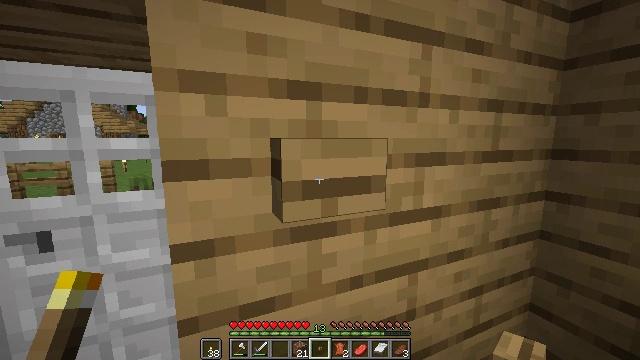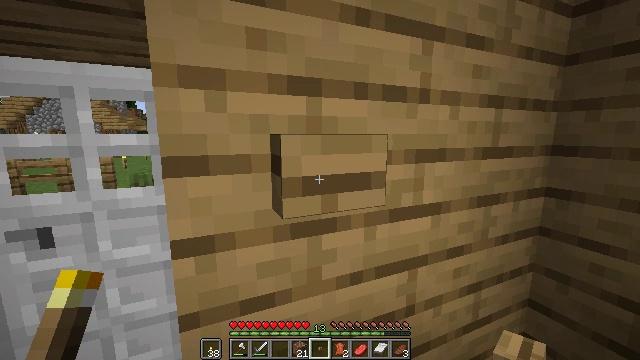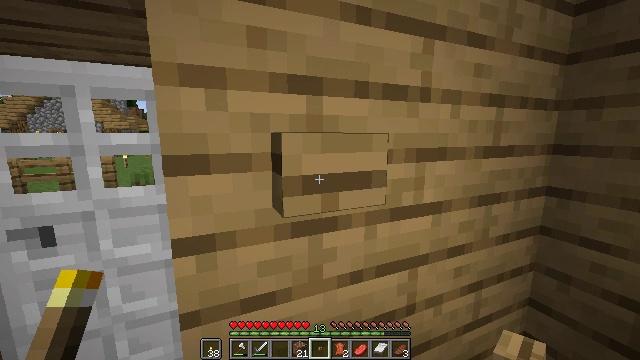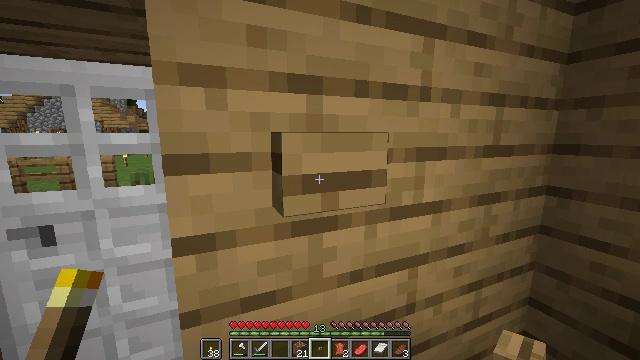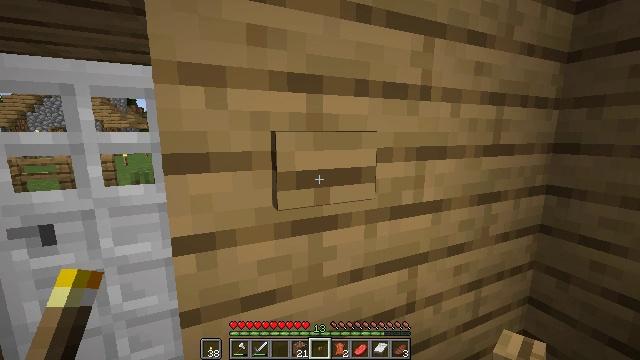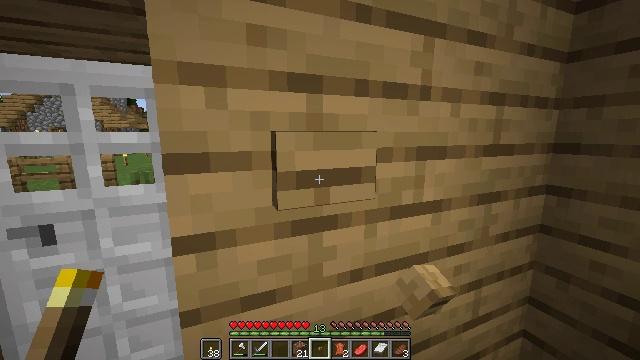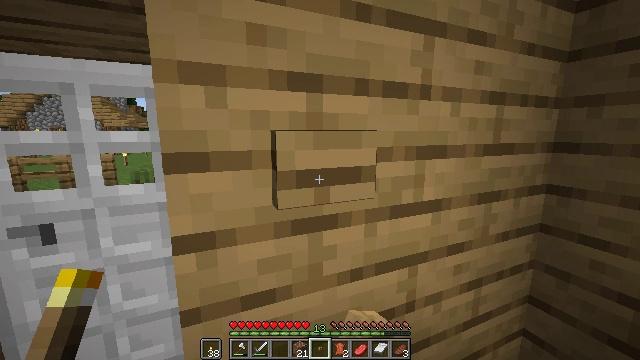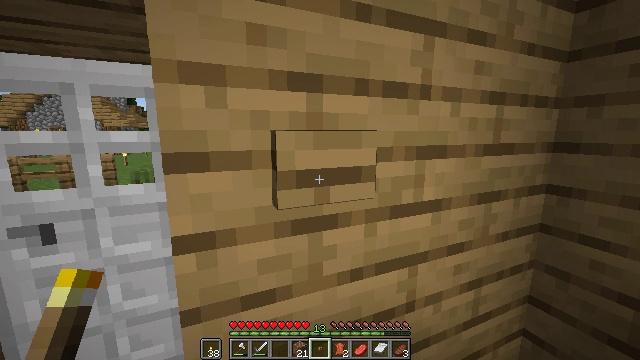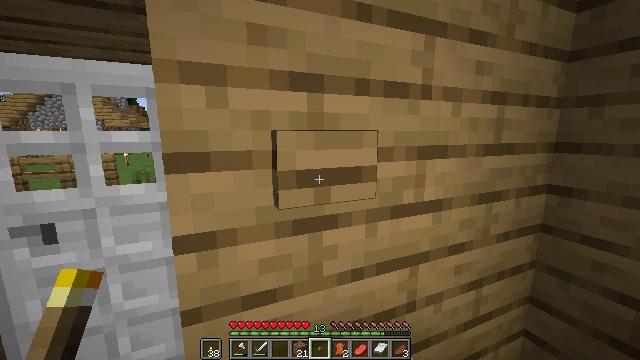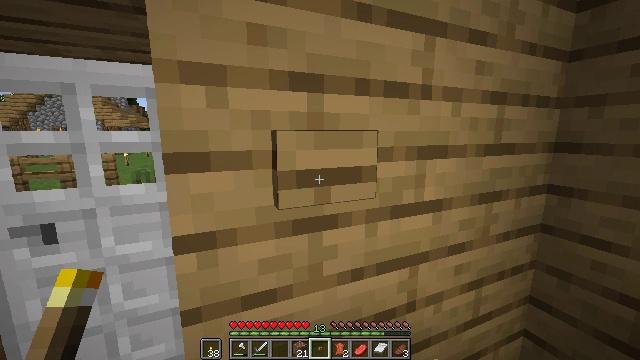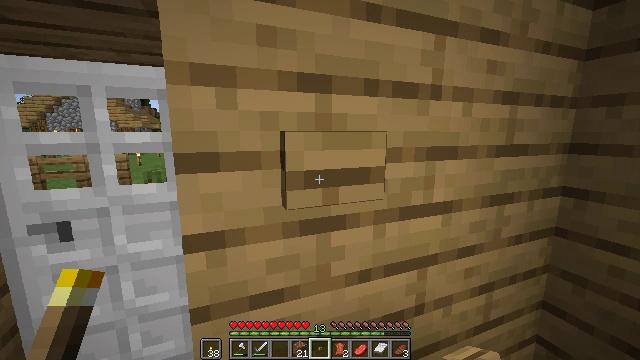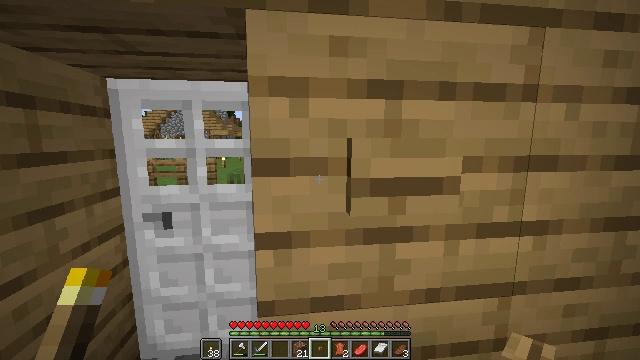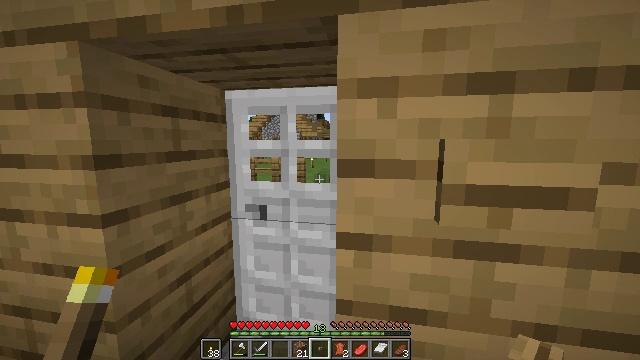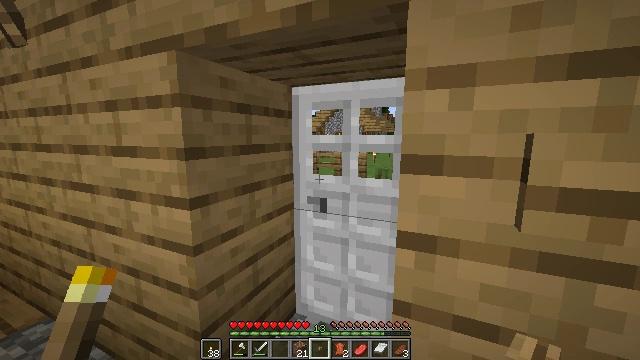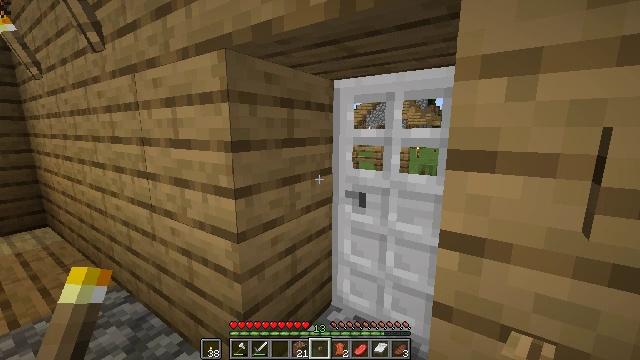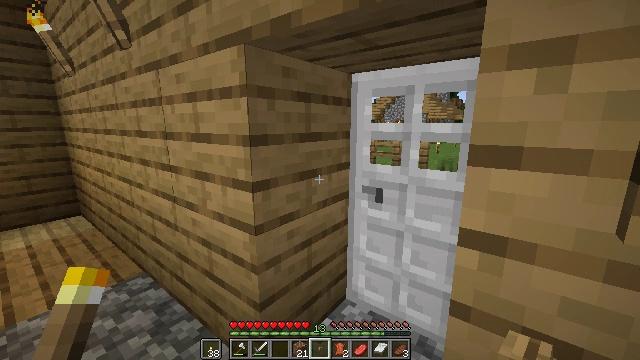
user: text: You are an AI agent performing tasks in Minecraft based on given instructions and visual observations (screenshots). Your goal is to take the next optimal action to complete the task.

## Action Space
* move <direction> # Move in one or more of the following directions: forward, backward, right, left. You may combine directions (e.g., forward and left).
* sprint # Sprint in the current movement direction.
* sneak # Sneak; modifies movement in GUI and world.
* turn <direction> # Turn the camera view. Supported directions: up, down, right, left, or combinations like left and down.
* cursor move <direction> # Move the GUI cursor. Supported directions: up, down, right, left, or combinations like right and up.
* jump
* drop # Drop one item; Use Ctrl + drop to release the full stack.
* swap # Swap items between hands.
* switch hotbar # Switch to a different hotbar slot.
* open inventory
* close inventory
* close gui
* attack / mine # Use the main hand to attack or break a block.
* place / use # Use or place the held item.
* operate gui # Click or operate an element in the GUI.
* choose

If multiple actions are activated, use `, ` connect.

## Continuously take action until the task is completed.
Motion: motion action
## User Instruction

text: Drop an oak button.
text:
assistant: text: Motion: no_op
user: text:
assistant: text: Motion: no_op
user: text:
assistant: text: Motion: no_op
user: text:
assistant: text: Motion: use / place
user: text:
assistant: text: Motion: use / place
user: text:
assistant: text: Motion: use / place
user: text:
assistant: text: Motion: no_op
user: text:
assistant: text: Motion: no_op
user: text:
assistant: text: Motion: no_op
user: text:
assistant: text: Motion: turn left
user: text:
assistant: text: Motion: turn left and up
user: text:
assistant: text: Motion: turn left
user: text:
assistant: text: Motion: turn left and down
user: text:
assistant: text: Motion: turn left and down
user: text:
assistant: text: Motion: turn left and down
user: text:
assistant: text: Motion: no_op
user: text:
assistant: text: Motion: no_op
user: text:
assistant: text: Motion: no_op
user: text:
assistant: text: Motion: no_op
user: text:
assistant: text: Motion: no_op
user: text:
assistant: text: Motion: no_op
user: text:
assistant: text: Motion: no_op
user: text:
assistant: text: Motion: no_op
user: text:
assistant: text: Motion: turn left
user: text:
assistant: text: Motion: turn left
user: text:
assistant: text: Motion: turn left
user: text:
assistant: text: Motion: no_op
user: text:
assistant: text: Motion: no_op
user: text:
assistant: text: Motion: no_op
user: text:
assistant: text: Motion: no_op